Interaction volume radius: 5 \u00c5
Interaction volume height: 20 \u00c5
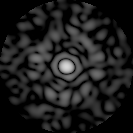
Disorder parameter: 0.8845